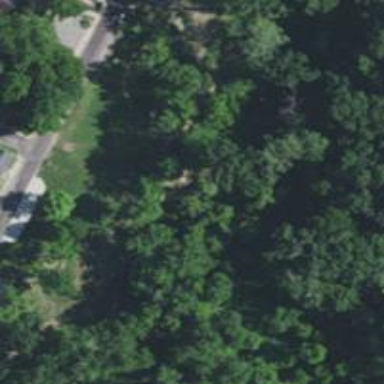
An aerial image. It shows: Park located in historic district.